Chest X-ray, PA view. Patient: 40 years old, sex F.
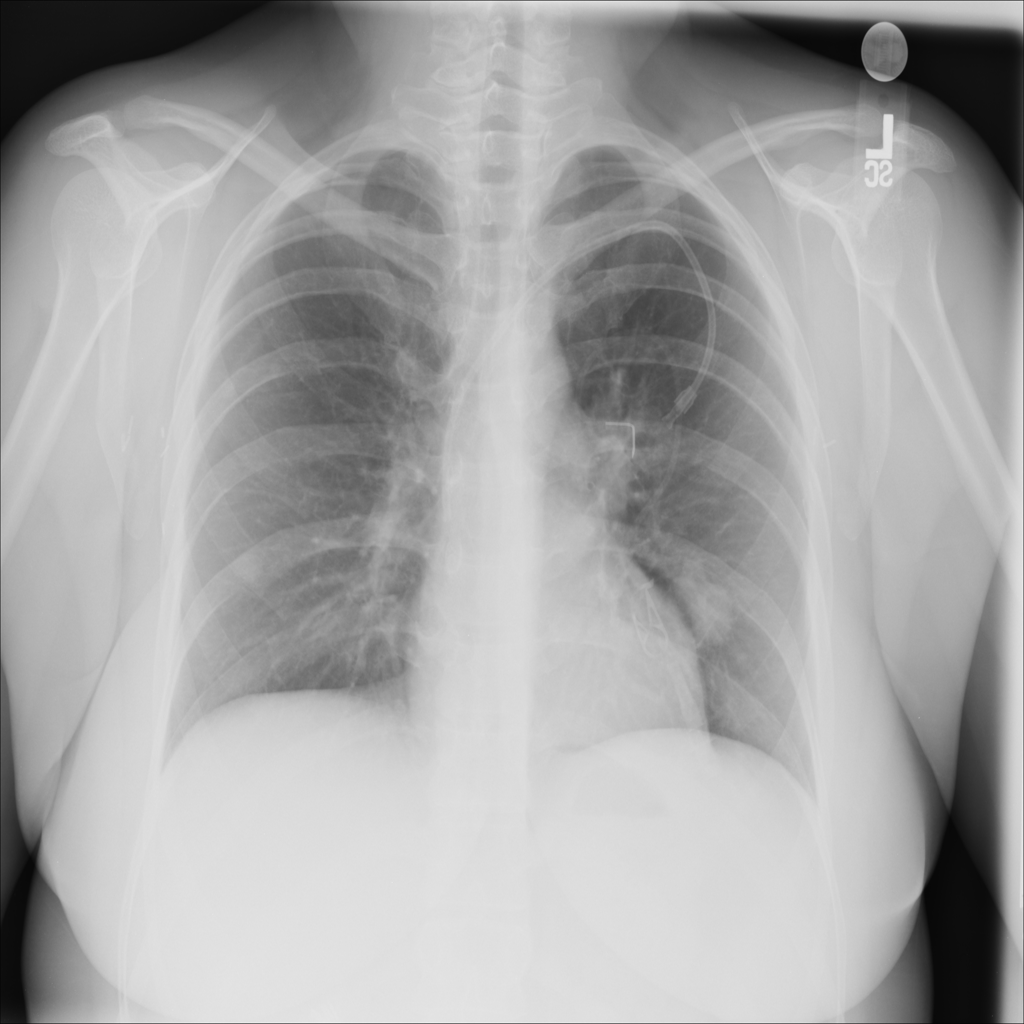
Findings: No Finding